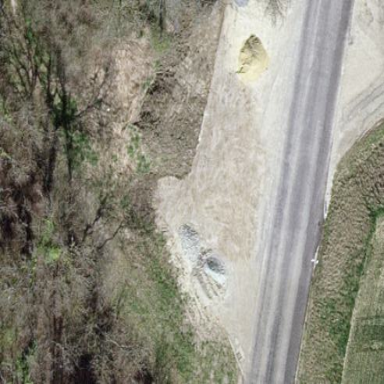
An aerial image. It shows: Rest area along the road.